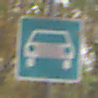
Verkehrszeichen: Kraftfahrstrasse
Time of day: Midday
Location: Outdoor (Nature)
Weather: Overcast
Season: NotSpecified
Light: Natural